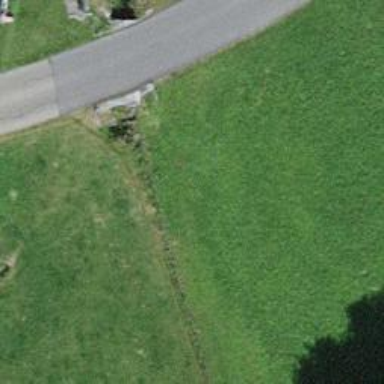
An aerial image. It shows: Culvert tunnel.